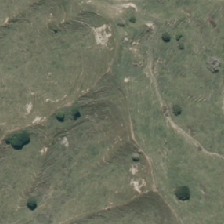
Land cover: high_producing_grassland